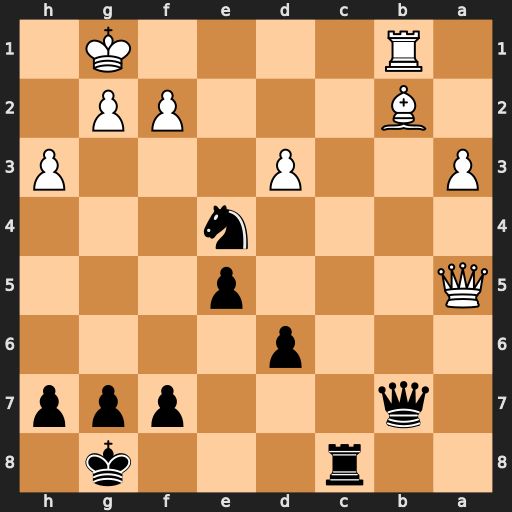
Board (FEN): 2r3k1/1q3ppp/3p4/Q3p3/4n3/P2P3P/1B3PP1/1R4K1
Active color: b
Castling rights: -
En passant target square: -
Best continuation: Nc3 Re1 Qxb2